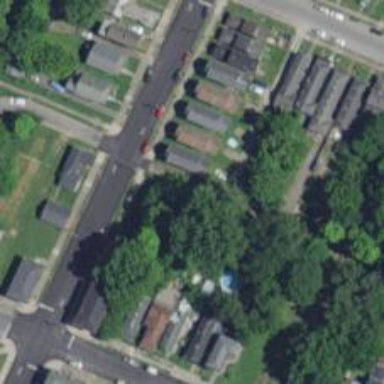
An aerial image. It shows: Alleyway designated as service road.